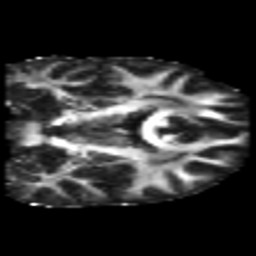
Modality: FA
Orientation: coronal
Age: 38
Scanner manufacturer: philips
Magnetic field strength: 3 T
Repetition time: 8.6 s
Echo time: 0.127 s